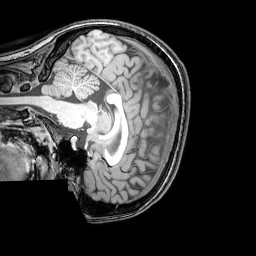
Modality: T1w
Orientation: sagittal
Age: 22
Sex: female
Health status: healthy
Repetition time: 0.081 s
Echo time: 0.037 s